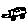
Label: car